Field crop: maize
Growth stage: 2
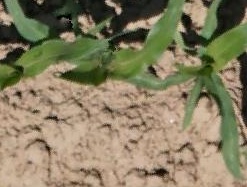
Species: maize